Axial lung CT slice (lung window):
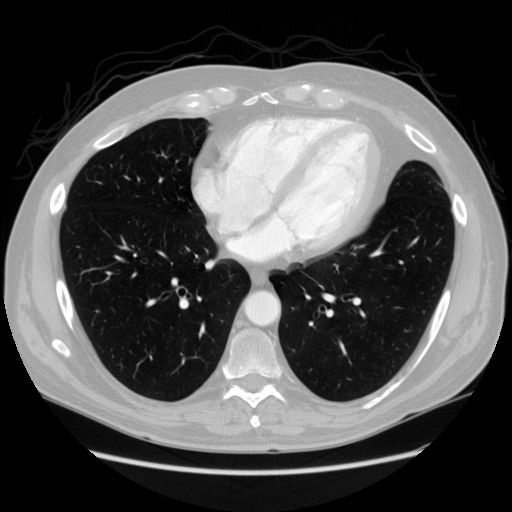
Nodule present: no